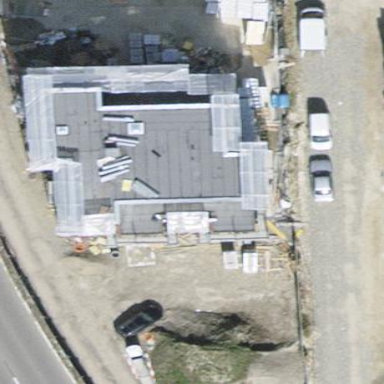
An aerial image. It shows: Apartment building with flat roof.